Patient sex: M
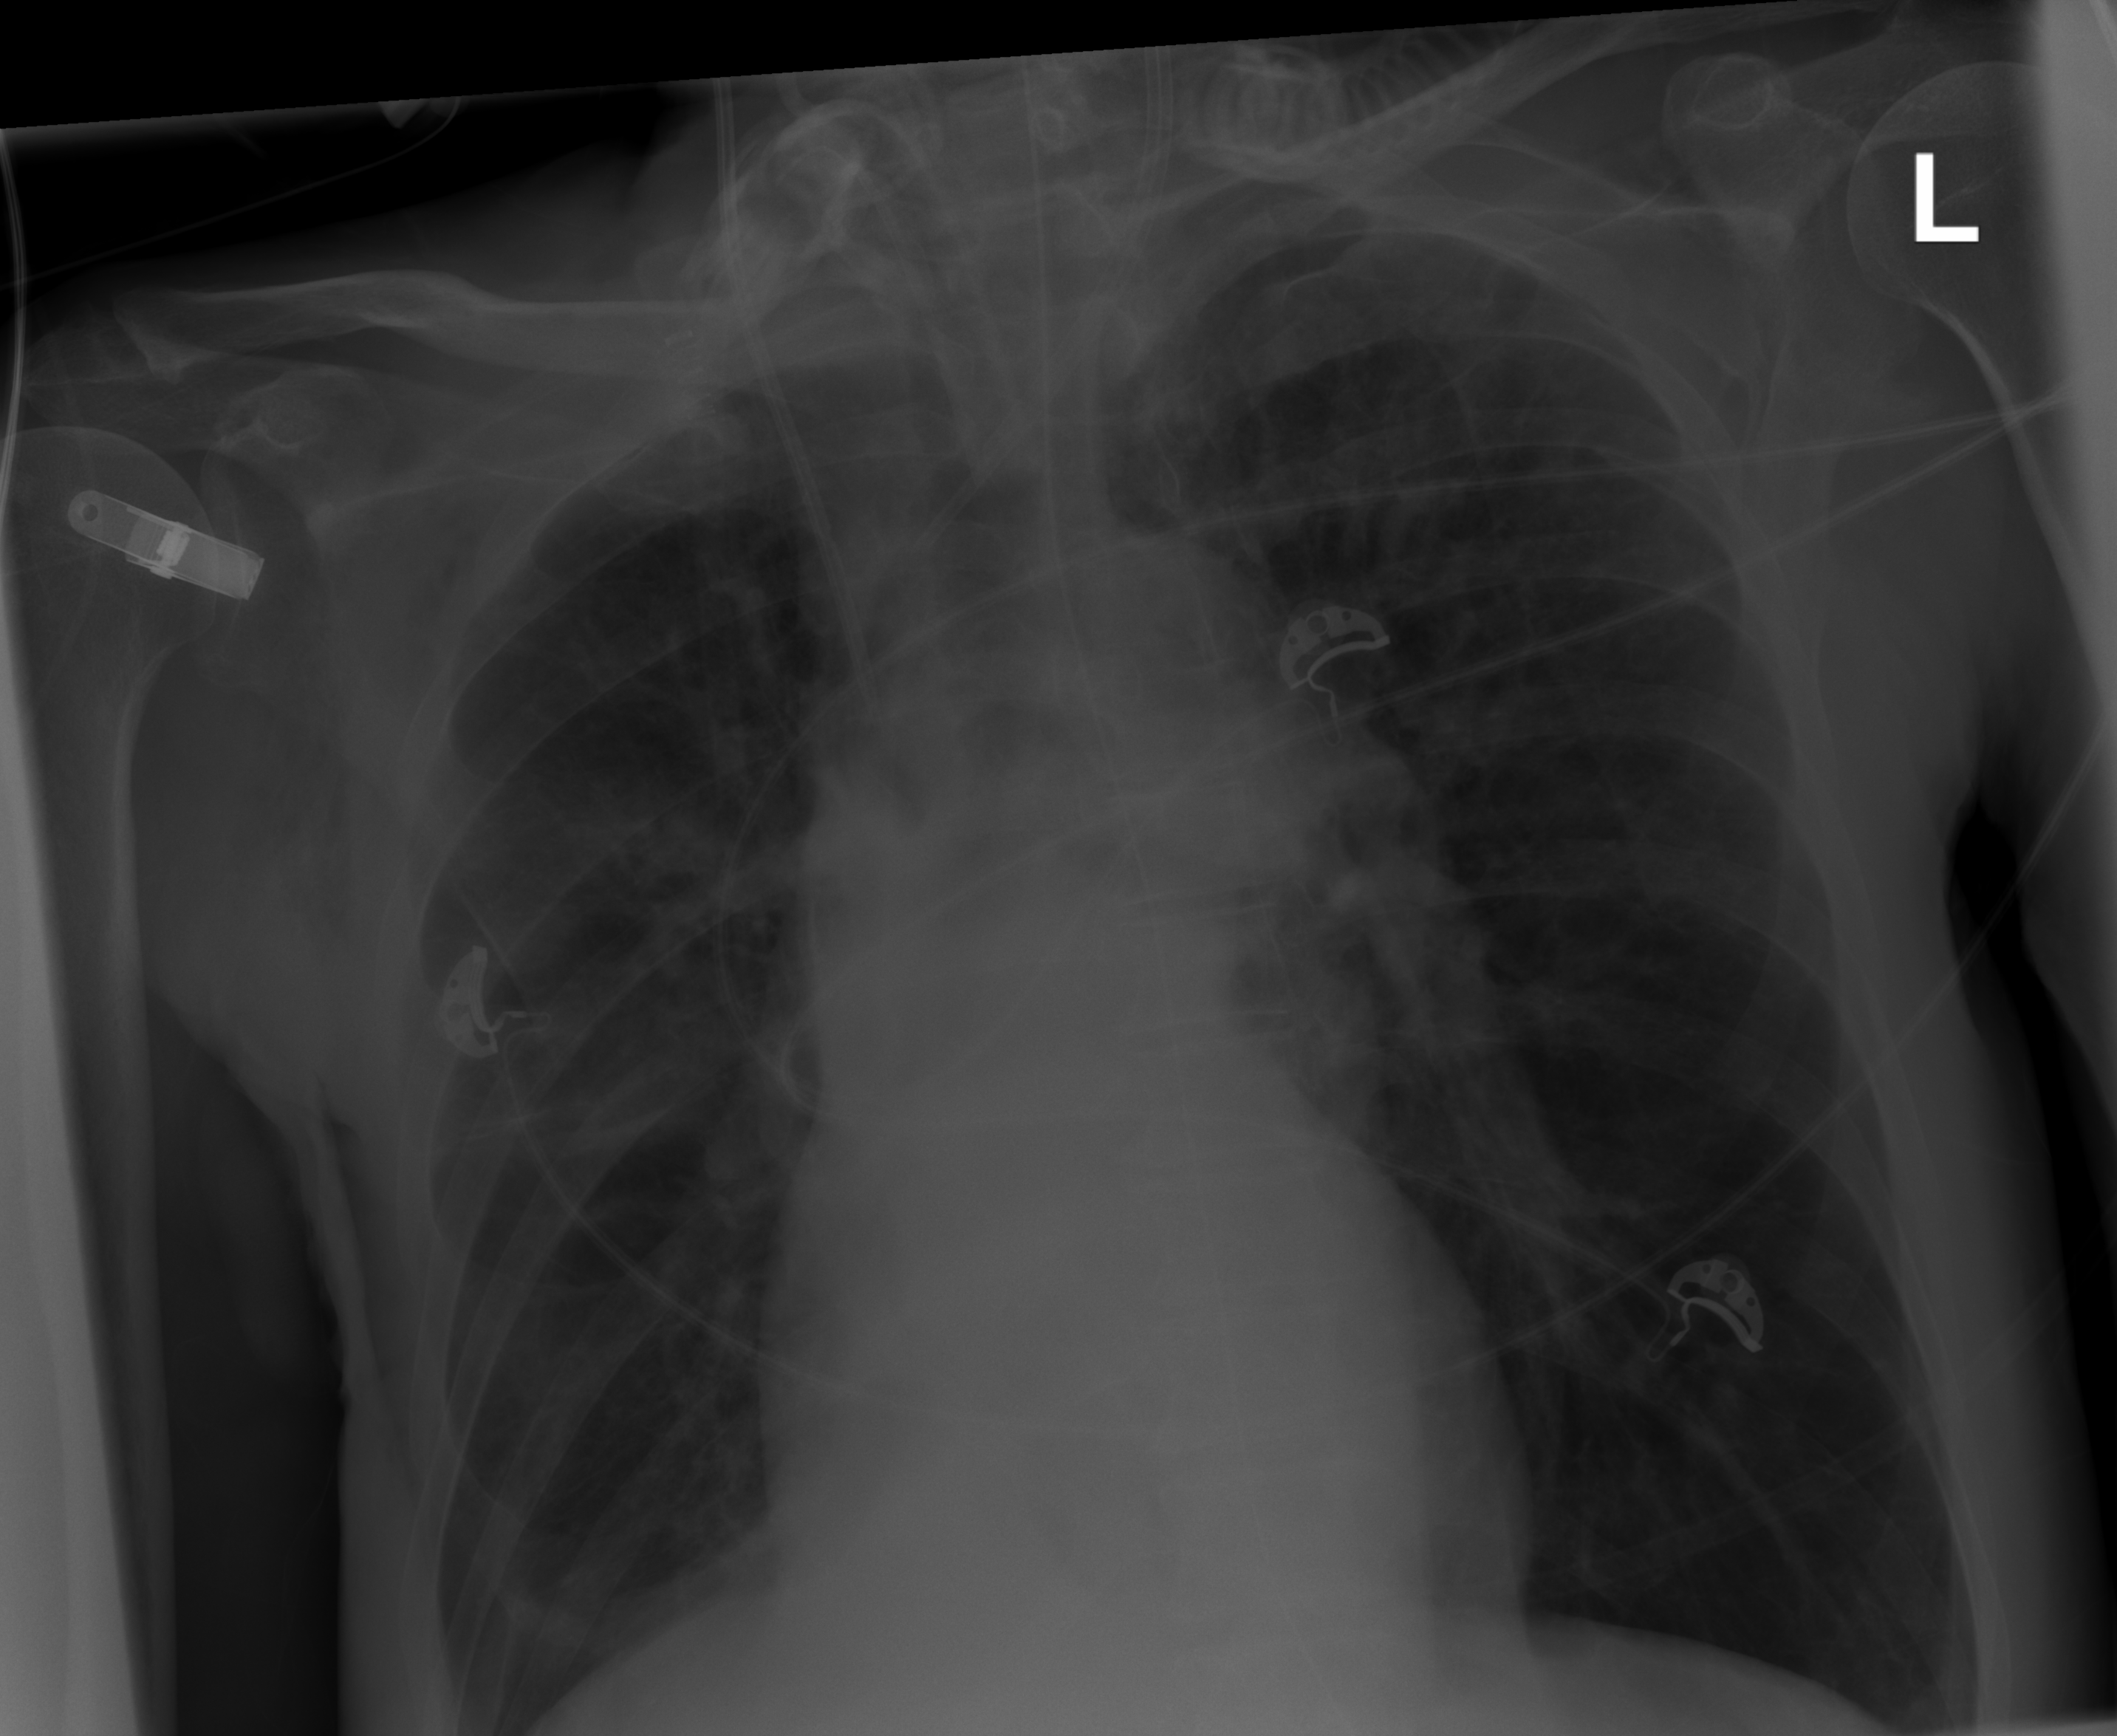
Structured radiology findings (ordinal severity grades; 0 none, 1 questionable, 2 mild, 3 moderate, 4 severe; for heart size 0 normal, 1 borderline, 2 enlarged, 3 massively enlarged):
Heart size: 0
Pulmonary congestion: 0
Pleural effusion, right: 1
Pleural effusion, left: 1
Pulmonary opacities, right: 2
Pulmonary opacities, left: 0
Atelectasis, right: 2
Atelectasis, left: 0